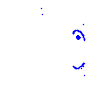
Particle: pion